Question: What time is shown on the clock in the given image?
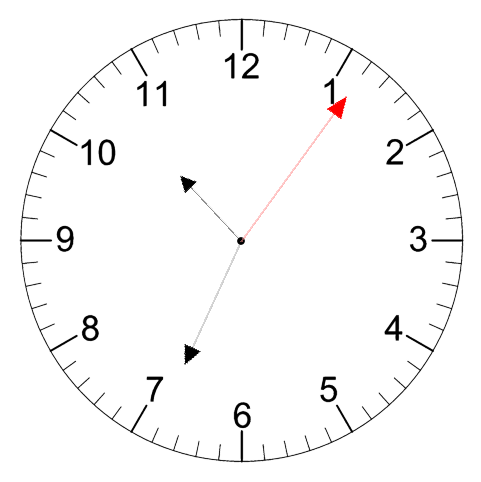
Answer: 10:34:06